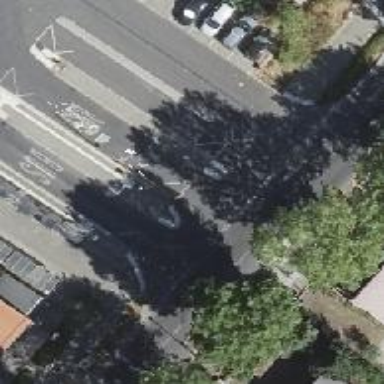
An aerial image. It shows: Unmarked road crossing.